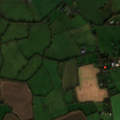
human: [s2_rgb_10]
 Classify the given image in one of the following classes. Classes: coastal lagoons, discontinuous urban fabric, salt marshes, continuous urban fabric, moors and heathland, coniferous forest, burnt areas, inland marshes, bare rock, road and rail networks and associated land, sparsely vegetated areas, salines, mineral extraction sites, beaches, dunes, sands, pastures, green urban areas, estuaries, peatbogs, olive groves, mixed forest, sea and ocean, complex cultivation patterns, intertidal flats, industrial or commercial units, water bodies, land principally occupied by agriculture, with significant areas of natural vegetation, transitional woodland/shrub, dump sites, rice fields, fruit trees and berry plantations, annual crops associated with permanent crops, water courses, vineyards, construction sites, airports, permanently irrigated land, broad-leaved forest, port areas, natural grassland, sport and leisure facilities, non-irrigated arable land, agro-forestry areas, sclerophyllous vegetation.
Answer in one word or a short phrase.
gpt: non-irrigated arable land, pastures